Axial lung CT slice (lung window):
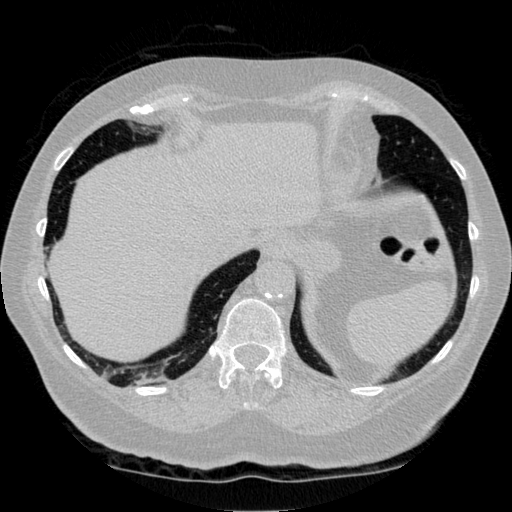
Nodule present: no